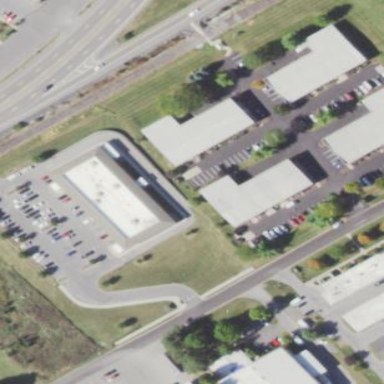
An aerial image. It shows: Clinic building offering healthcare services.